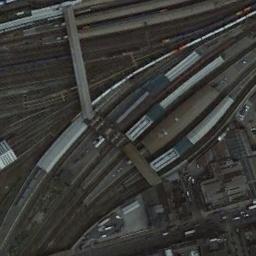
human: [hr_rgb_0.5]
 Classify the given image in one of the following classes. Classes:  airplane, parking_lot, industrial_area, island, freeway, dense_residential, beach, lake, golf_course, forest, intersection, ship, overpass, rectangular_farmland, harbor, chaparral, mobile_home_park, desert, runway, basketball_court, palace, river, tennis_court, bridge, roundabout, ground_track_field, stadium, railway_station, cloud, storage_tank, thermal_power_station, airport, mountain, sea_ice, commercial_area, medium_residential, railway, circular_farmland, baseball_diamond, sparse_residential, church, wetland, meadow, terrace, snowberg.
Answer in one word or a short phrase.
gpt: railway_station